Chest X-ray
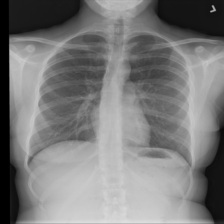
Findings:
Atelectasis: negative
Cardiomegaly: negative
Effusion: negative
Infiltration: negative
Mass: negative
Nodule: negative
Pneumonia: negative
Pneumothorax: negative
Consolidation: negative
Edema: negative
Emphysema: negative
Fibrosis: negative
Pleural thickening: negative
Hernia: negative